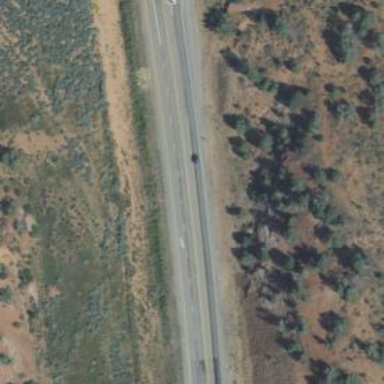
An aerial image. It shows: Asphalt trunk highway.